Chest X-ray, AP view. Patient: 45 years old, sex F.
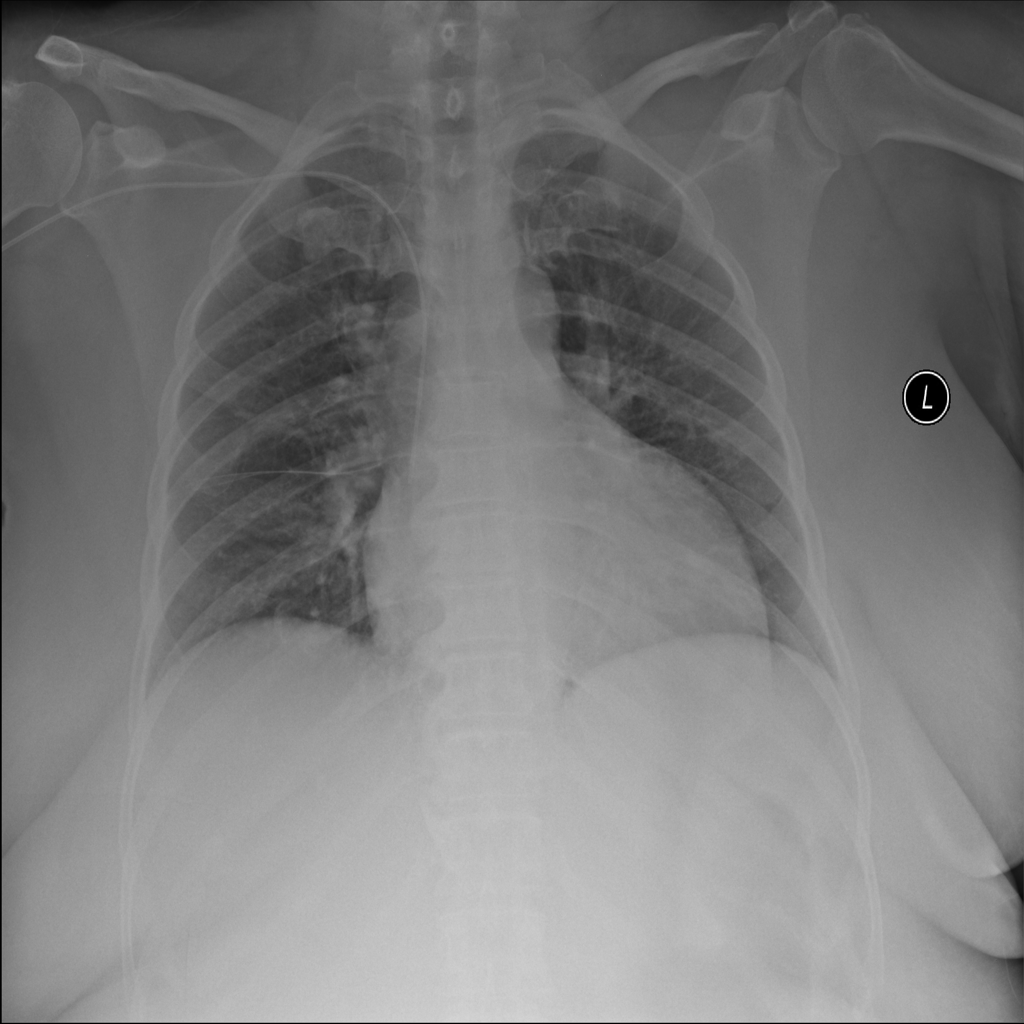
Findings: Cardiomegaly, Infiltration